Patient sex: M
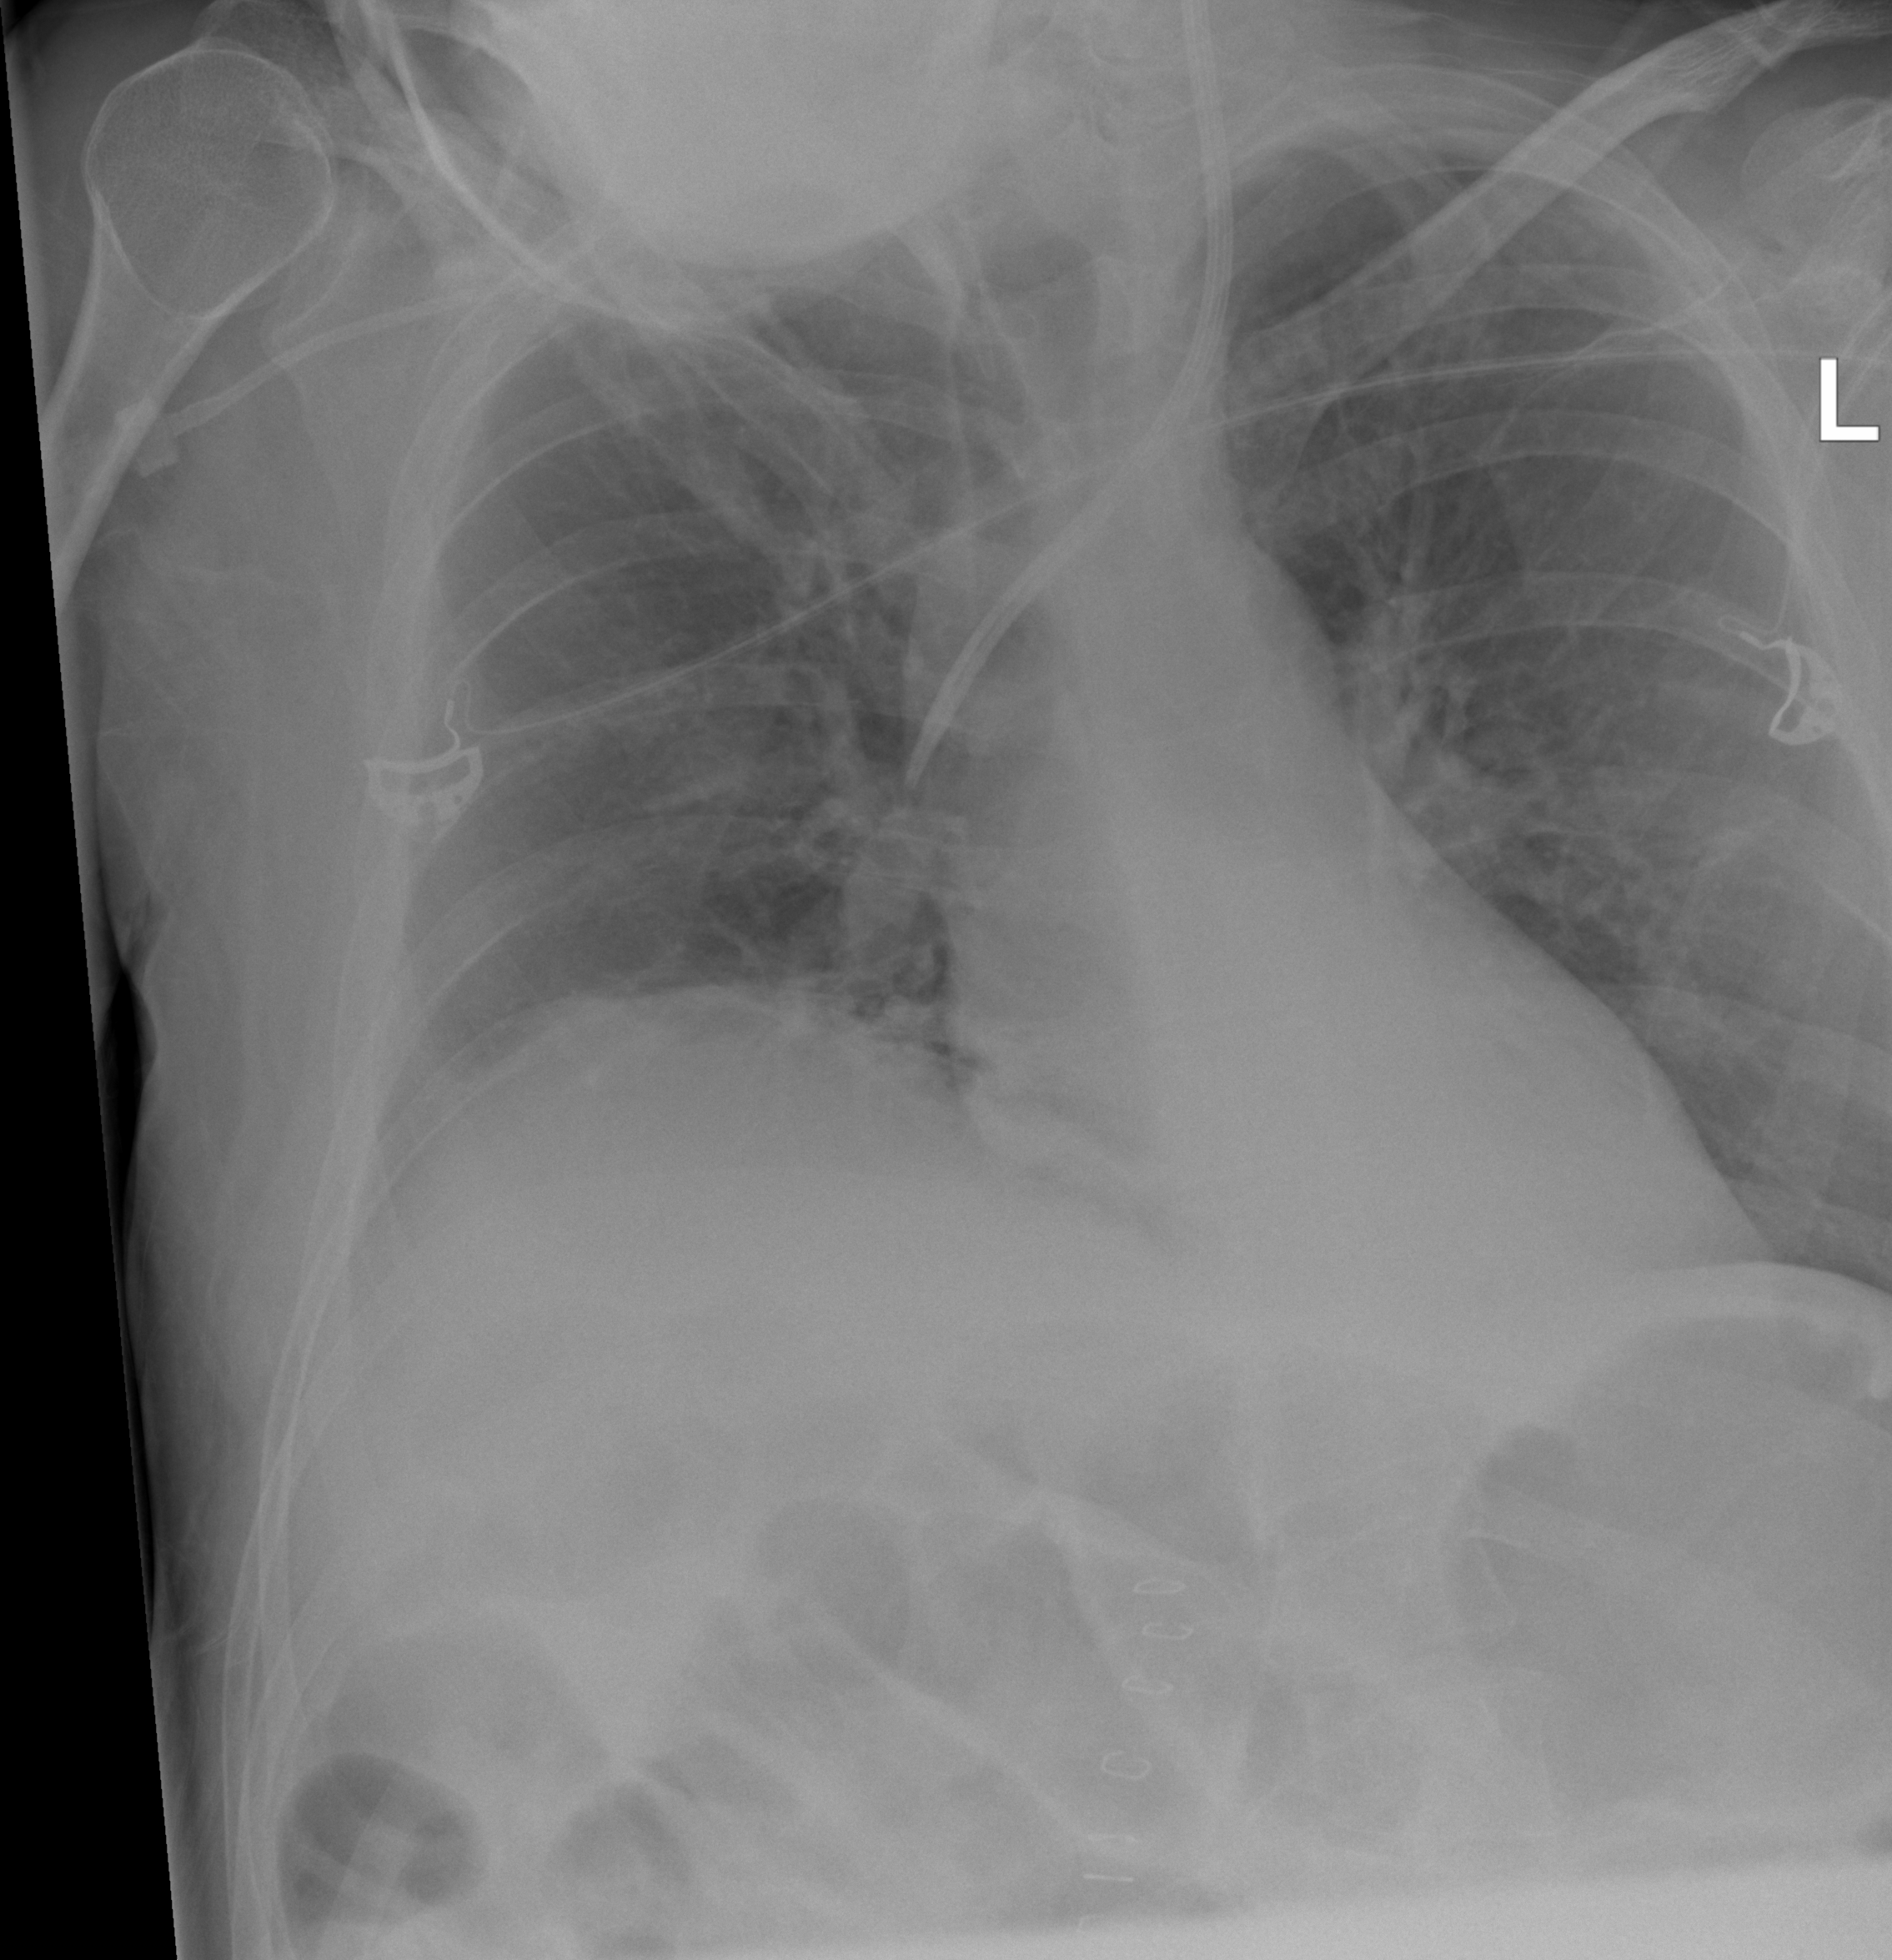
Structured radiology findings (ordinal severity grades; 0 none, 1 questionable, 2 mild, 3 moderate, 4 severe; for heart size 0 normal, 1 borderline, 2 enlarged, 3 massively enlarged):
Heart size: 0
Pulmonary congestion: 2
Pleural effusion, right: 2
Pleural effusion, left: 0
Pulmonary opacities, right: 0
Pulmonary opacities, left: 0
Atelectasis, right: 2
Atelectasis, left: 2